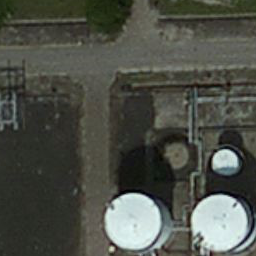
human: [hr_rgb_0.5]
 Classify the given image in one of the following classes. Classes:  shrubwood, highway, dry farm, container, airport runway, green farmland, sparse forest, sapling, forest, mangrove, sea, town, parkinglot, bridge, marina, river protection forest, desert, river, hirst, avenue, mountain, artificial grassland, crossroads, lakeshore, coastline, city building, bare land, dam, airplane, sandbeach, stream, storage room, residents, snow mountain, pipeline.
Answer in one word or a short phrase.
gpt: storage room